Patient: sex F, age 57
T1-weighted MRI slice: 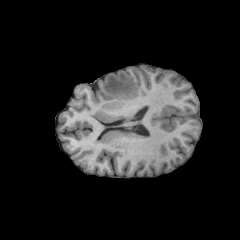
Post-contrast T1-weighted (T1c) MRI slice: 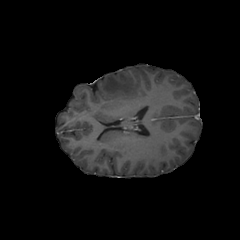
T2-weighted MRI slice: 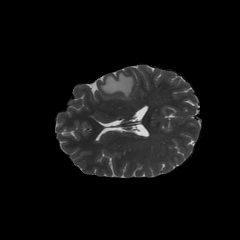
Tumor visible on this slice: yes
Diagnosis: Glioblastoma, IDH-wildtype
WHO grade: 4